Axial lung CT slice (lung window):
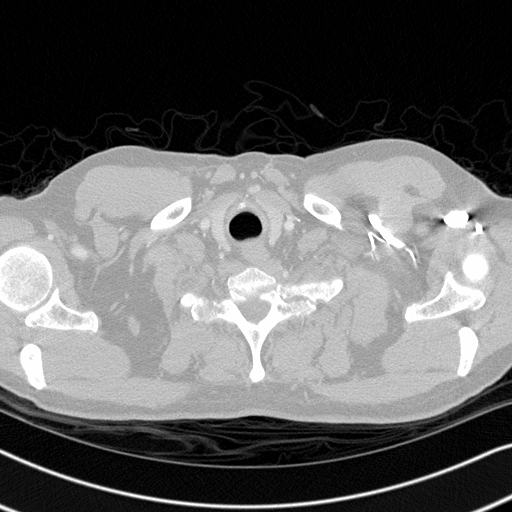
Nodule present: no